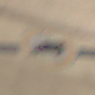
Verkehrszeichen: VerbotFuerKraftfahrzeugeUeberDreiKommaFuenfTonnen
Umgebung: Roofed, Tunnel
Tageszeit: Midday
Wetter: NotSpecified
Licht: Natural
Jahreszeit: NotSpecified
Kontrast: MediumContrast